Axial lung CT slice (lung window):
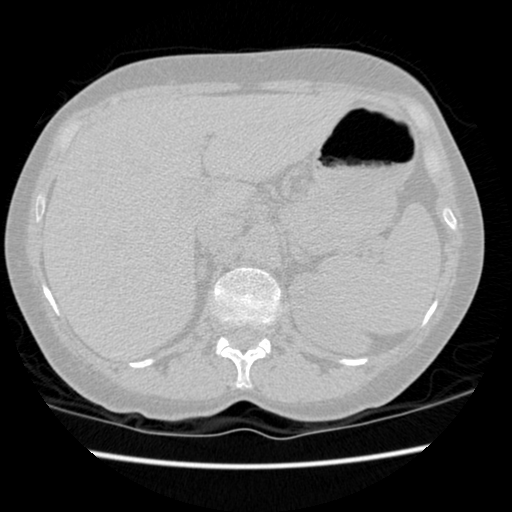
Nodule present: no